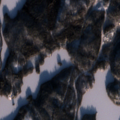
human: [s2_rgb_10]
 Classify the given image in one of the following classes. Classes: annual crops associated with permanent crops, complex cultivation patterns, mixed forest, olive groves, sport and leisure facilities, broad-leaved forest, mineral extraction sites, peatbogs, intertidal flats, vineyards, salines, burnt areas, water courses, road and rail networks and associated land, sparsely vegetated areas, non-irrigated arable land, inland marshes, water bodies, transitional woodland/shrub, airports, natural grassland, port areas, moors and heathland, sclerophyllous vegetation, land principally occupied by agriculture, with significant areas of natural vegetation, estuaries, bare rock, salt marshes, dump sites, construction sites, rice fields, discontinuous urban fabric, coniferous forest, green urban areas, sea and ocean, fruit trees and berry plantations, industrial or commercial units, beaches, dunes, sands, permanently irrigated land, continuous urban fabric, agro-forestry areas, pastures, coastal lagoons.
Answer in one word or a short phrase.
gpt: mixed forest, water bodies